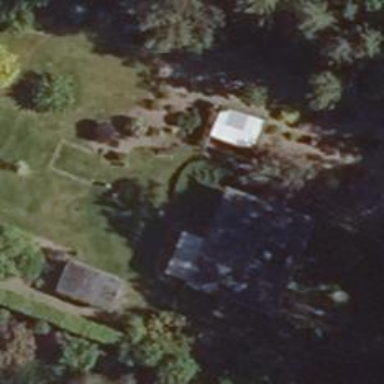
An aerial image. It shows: Part of building.